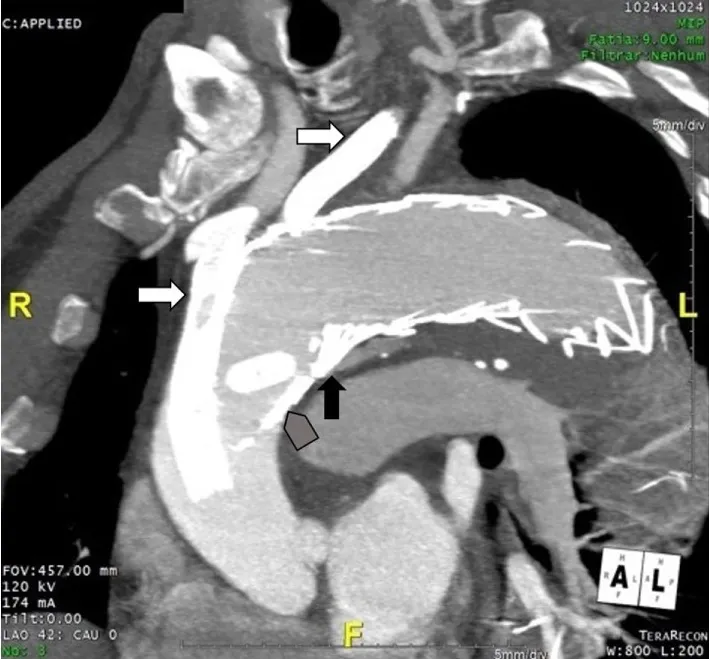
Final position of the prosthesis. White arrows: self-expandable stents at the brachiocephalic trunk and left common carotid artery, placed between aortic wall and aortic endoprosthesis. Black arrow: proximal entry site of the endoleak. Arrow head: proximal landing zone of the aortic endoprosthesis.
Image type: radiology (ct)